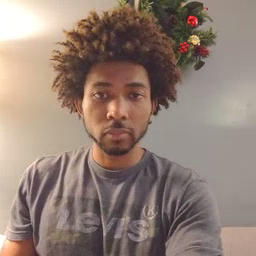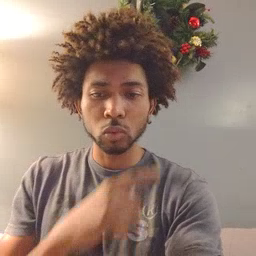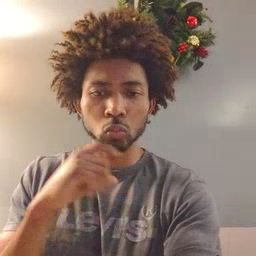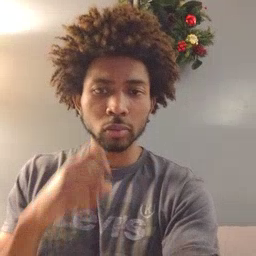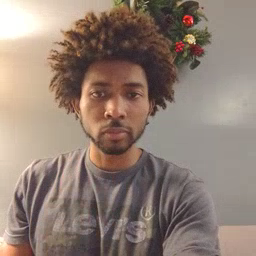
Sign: dry